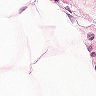
Metastatic tissue present: no